Interaction volume radius: 10 \u00c5
Interaction volume height: 10 \u00c5
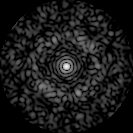
Disorder parameter: 0.7916